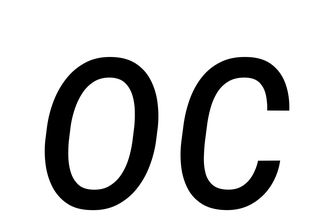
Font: Roboto-Italic_Condensed_Italic